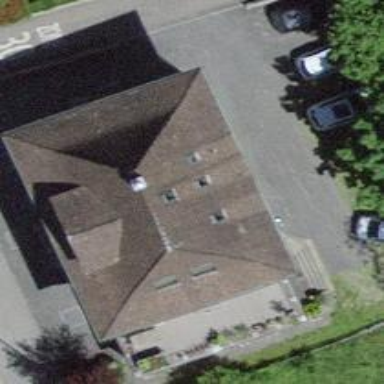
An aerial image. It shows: Building with hipped roof made of roof tiles.